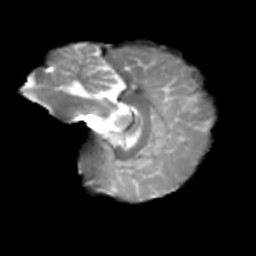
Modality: T2w
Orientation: sagittal
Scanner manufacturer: siemens
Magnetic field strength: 3 T
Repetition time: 4 s
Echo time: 0.0594 s